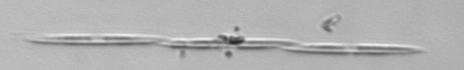
Label: Pseudo-nitzschia